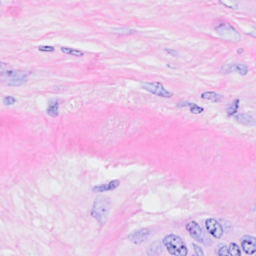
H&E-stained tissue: Breast